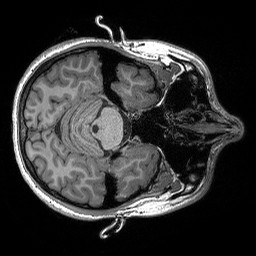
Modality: T1w
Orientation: axial
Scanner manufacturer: siemens
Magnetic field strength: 3 T
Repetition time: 2.3 s
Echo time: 0.00298 s